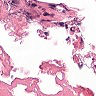
Metastatic tissue present: no